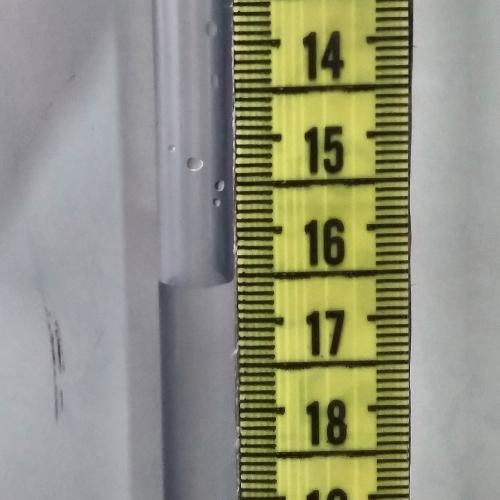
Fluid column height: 16.6 cm